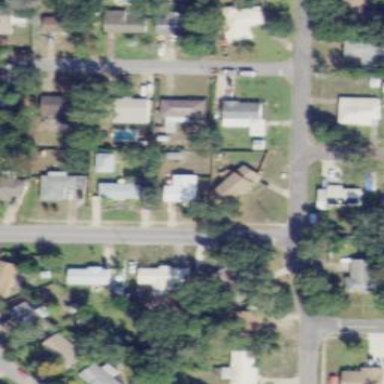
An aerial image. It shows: This residential area consists of single-family homes.